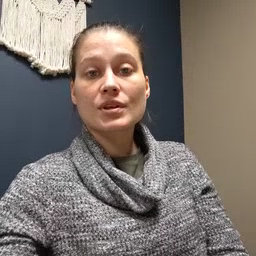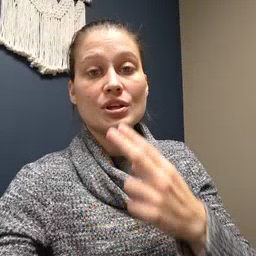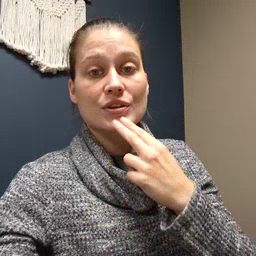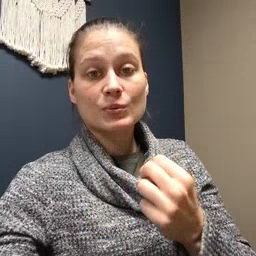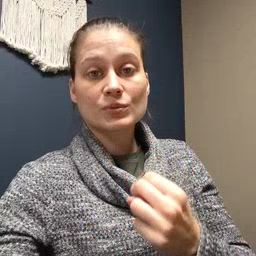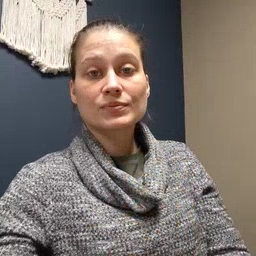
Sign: cute